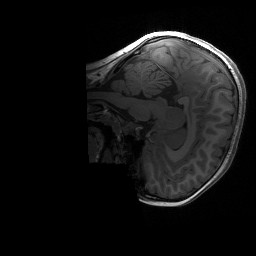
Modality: T1w
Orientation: sagittal
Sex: female
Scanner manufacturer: siemens
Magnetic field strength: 3 T
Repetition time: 1.9 s
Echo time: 0.00243 s